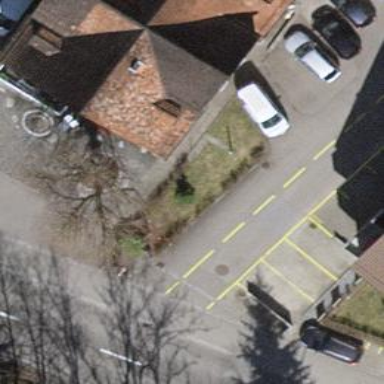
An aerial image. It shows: Post box is visible.